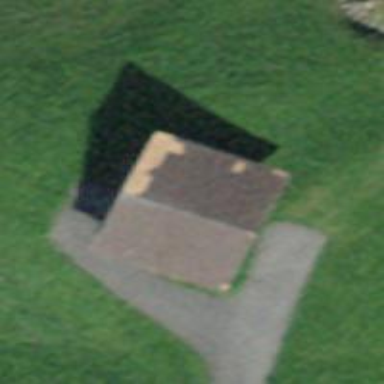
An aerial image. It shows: Rural barn.